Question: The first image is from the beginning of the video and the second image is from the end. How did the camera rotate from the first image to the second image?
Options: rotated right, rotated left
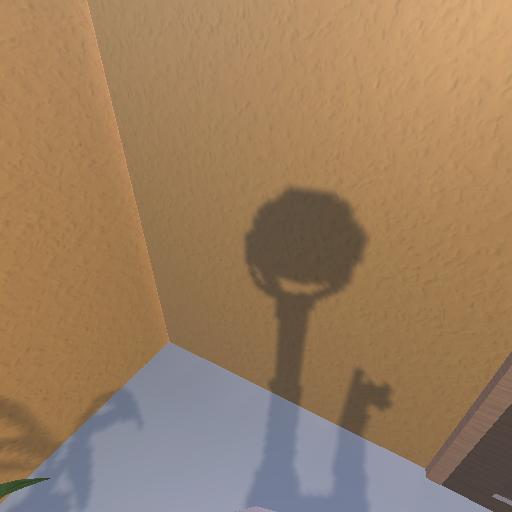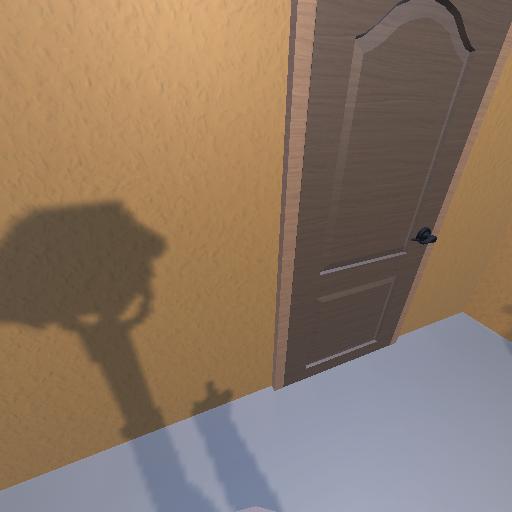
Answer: rotated right